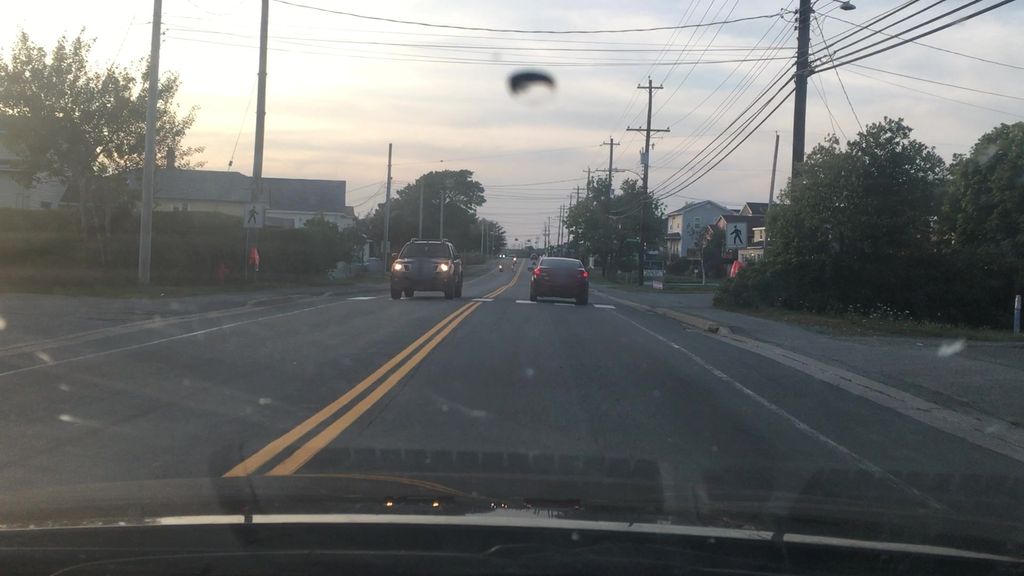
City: halifax